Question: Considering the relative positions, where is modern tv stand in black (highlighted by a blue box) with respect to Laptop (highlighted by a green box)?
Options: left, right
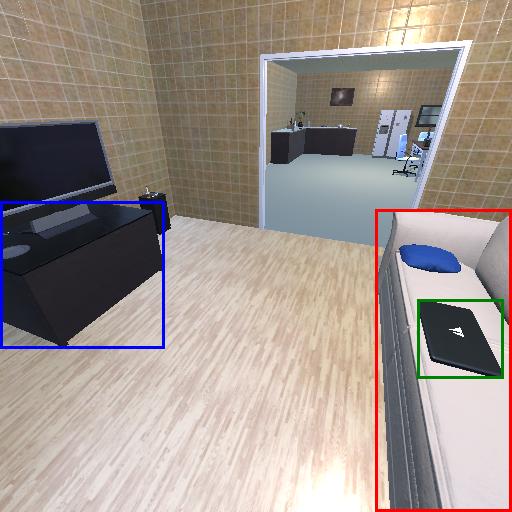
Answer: left